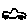
Label: car